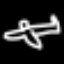
Label: airplane